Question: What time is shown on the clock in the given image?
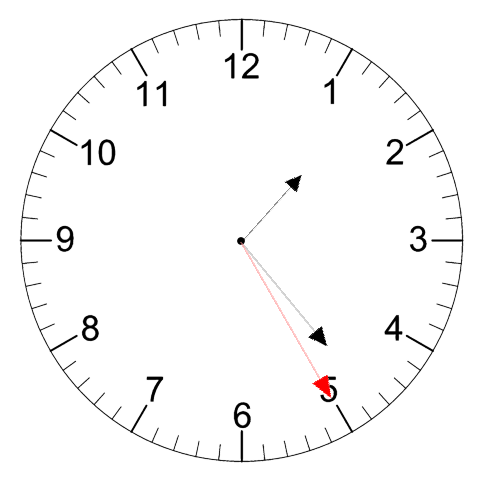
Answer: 01:23:25